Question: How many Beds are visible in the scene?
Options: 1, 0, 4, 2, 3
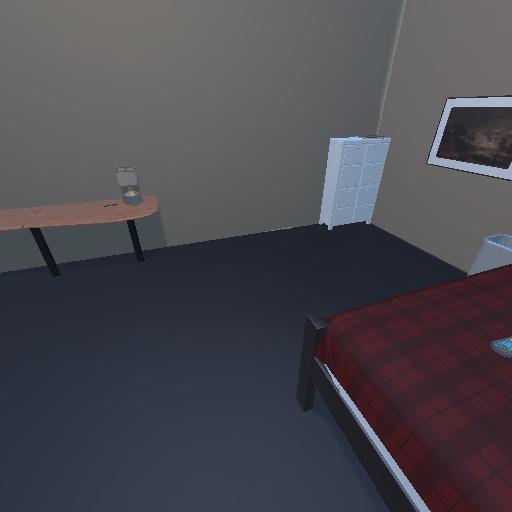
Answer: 1